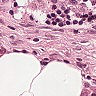
Metastatic tissue present: no